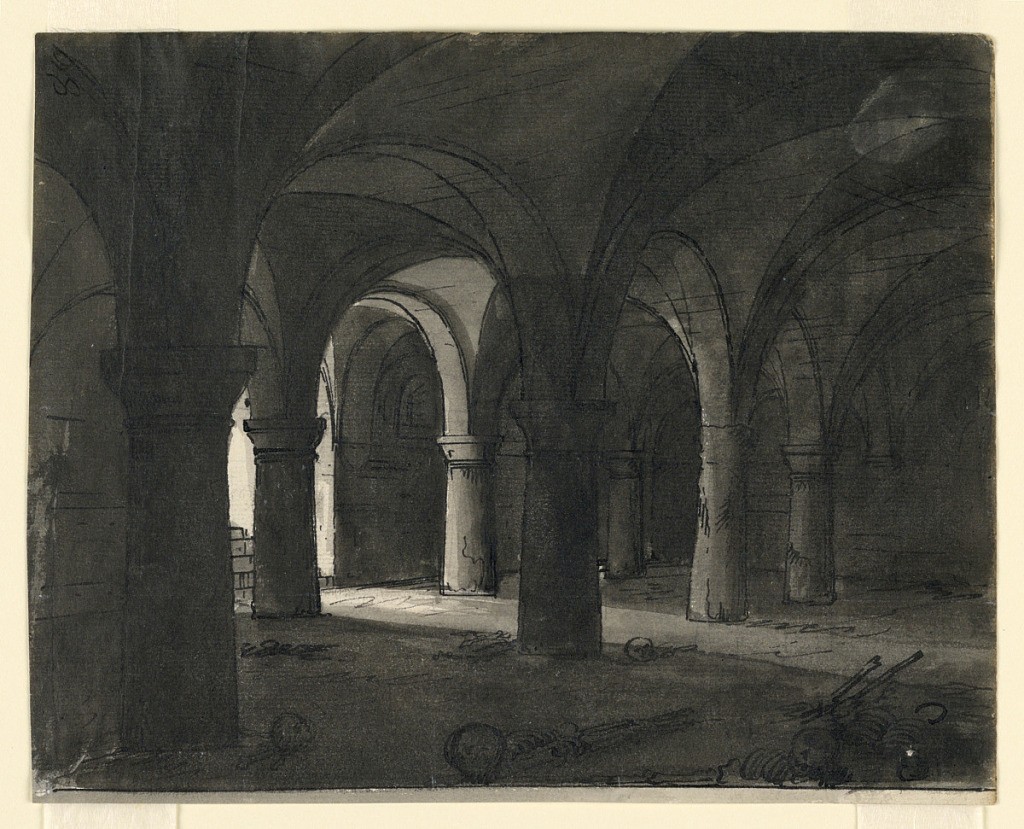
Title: Stage Design, Crypt
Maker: Romolo Achille Liverani, Italian, 1809 - 1872
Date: early 19th century
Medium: Pen and sepia ink, brush and wash on paper
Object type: Drawing
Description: Horizontal rectangle. Crypt, vaults supported by columns, stairs leading into it from above at left.